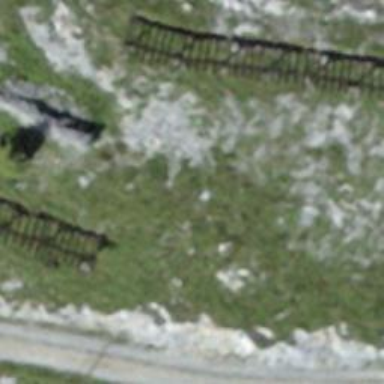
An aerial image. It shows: Fence designed to prevent avalanches.